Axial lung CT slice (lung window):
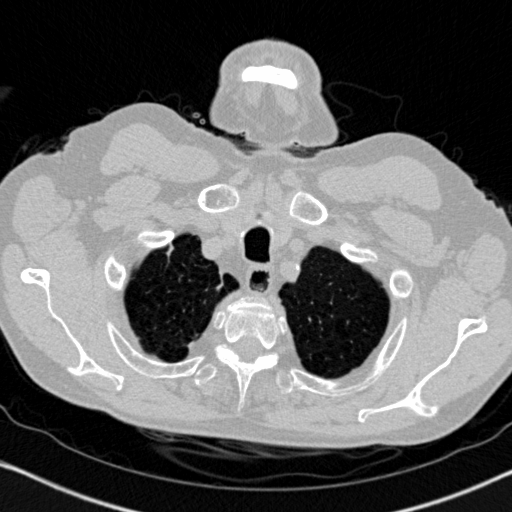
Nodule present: no